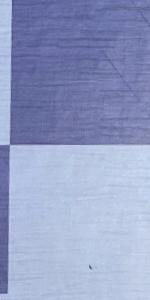
Label: Empty